Aerial crown-view tile of a tropical tree (Barro Colorado Island, Panama), acquired 20250414:
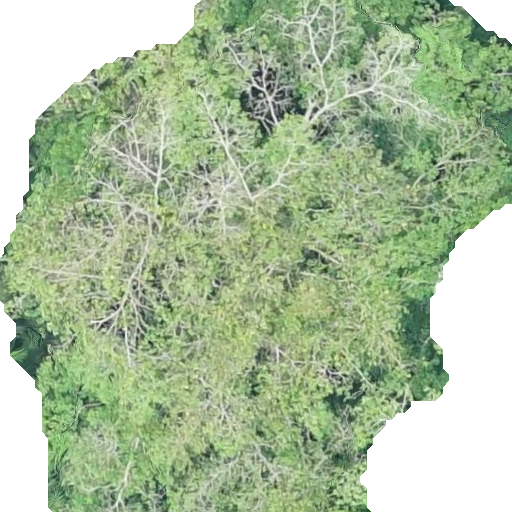
Species: Hura crepitans
GBIF accepted scientific name: Hura crepitans
Crown area: 346.532 m²